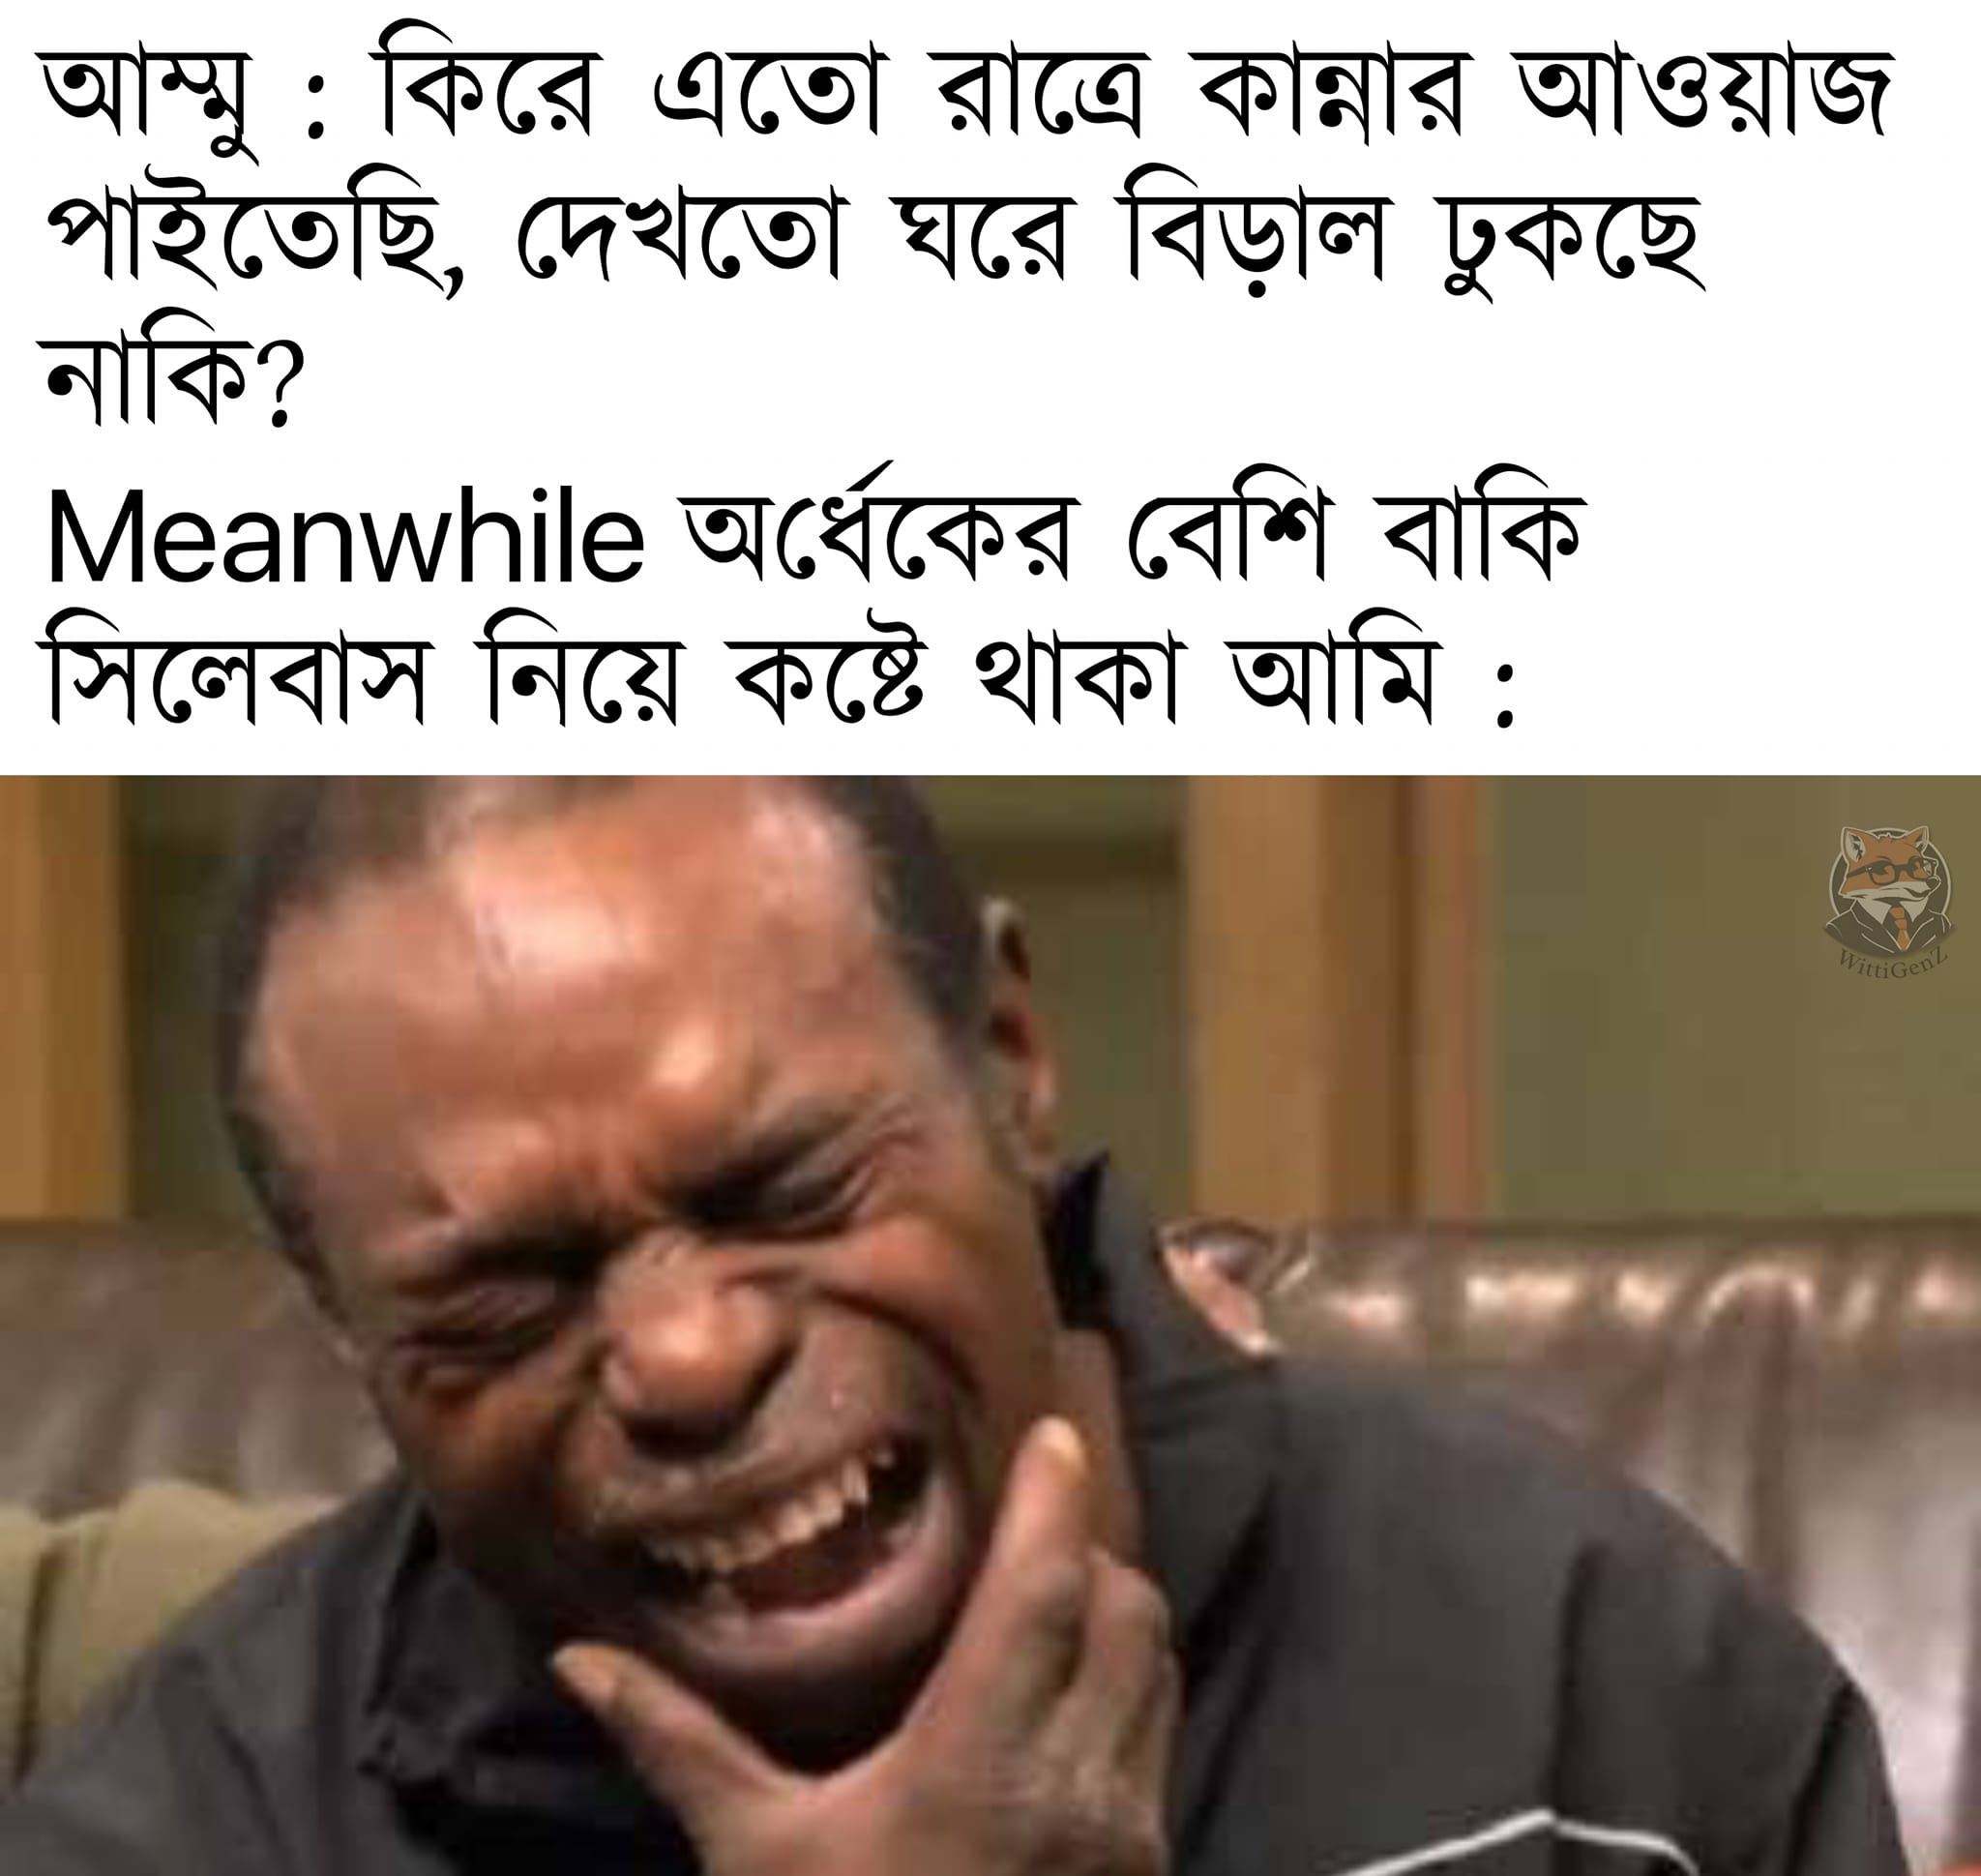
Text: আম্মু কিরে এতো রাত্রে কান্নার আওয়াজ পাইতেছি দেখতো ঘরে বিড়াল ঢুকছে নাকি অর্ধেকের বেশি বাকি সিলেবাস নিয়ে কষ্টে থাকা আমি
Label: Non Hate